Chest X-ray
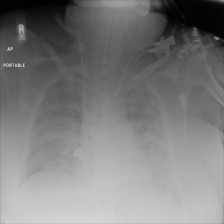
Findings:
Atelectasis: negative
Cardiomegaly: negative
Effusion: negative
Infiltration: positive
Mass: negative
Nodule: negative
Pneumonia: negative
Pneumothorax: negative
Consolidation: negative
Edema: negative
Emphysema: negative
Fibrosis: negative
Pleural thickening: negative
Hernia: negative